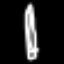
Label: pencil